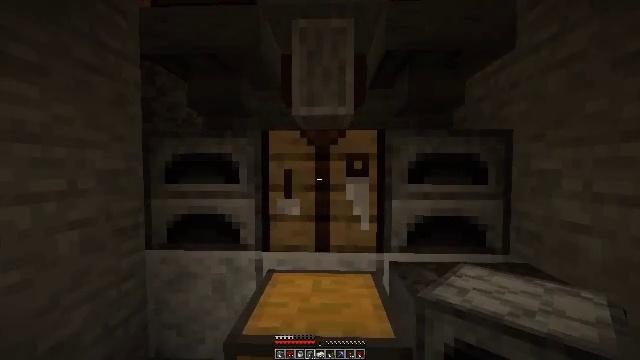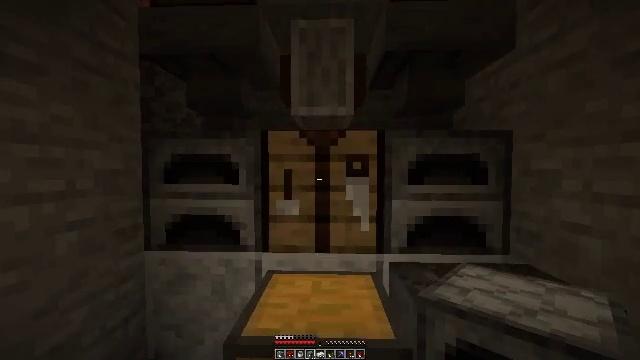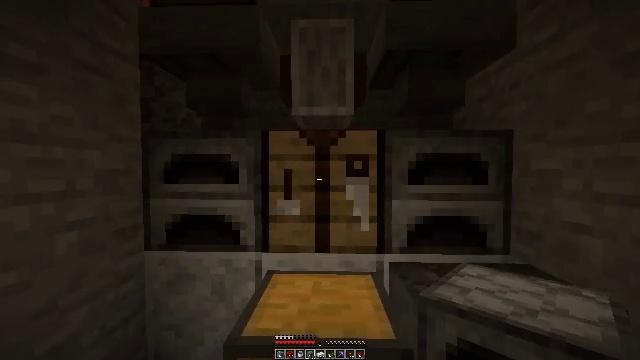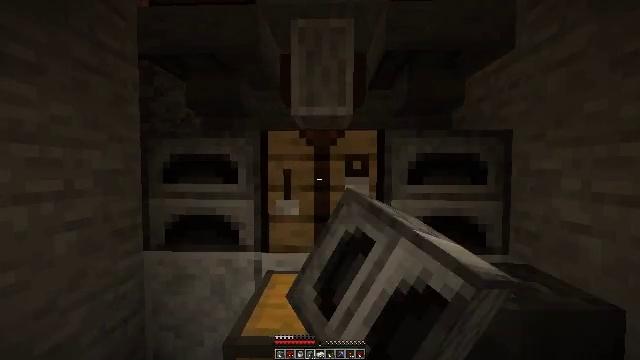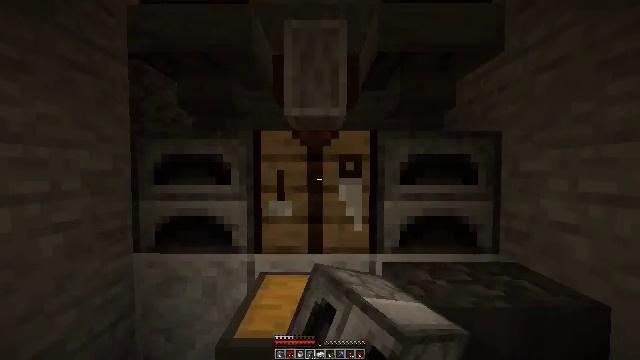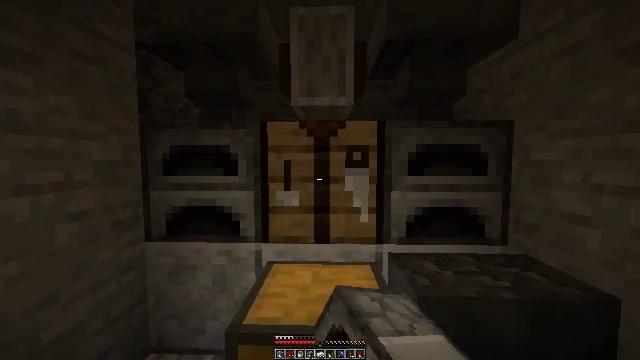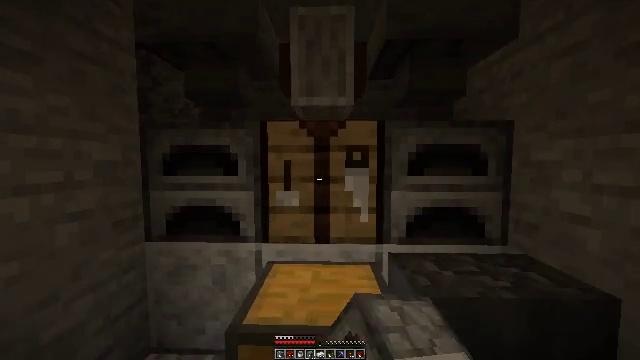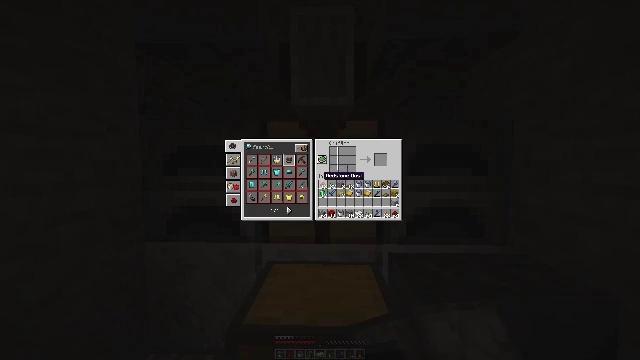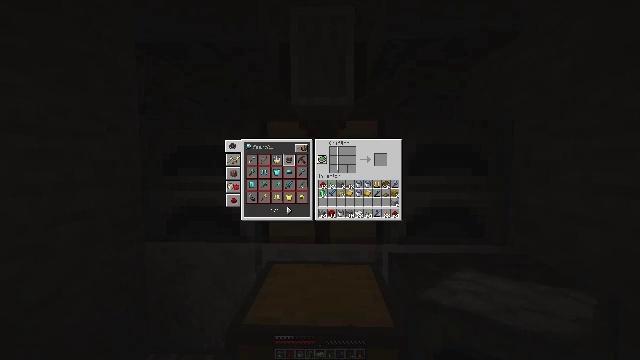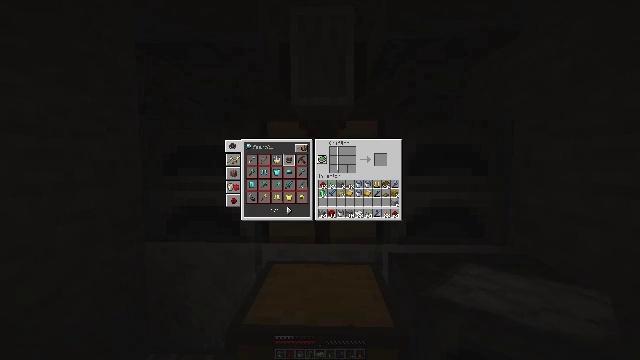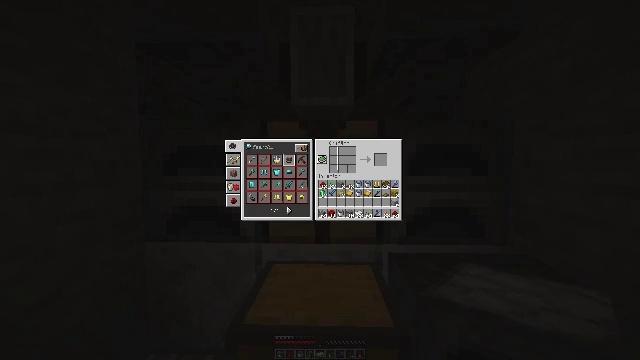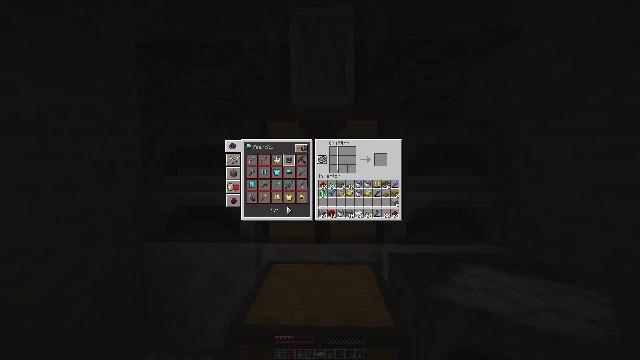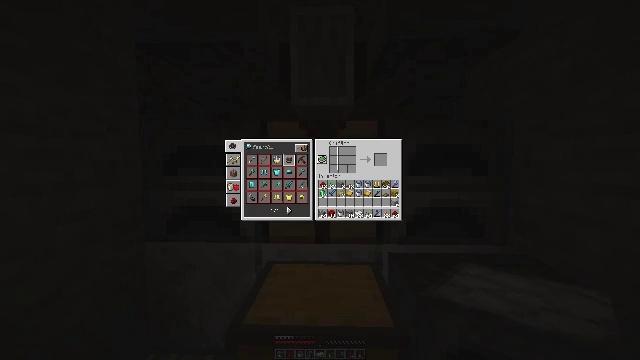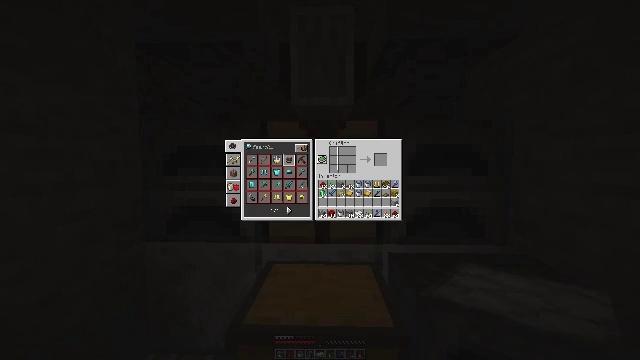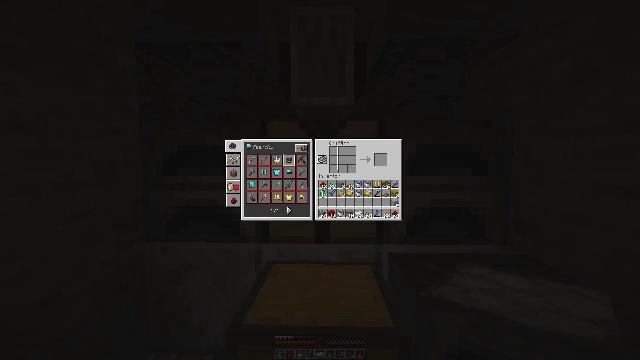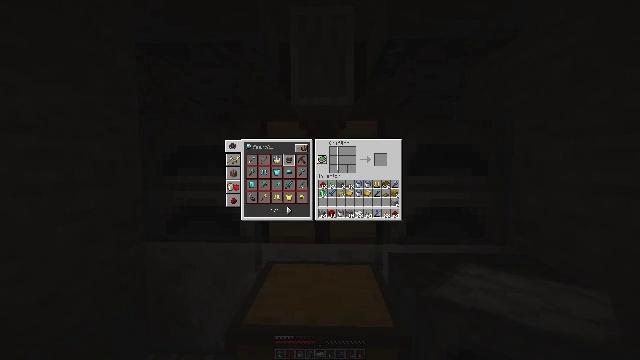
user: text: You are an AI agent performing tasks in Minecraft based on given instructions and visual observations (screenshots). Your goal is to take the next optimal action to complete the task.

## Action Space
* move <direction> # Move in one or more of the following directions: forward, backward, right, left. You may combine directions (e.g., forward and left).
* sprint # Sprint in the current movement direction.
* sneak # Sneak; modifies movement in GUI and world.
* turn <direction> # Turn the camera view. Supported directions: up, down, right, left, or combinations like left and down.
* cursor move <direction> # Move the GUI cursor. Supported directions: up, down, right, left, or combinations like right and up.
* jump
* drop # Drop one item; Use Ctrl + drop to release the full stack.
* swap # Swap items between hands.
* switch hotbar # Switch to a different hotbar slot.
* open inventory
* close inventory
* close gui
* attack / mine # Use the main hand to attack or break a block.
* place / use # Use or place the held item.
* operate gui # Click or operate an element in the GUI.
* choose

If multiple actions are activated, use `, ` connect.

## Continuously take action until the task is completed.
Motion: motion action
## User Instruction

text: Using the crafting table, make a blast furnace.
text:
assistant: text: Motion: no_op
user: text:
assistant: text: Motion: use / place
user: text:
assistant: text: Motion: use / place
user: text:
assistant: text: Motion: turn right, use / place
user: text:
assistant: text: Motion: turn left and down
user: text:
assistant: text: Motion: no_op
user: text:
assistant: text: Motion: no_op
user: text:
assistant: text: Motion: turn left and up
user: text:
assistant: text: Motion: no_op
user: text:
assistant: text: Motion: no_op
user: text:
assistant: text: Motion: no_op
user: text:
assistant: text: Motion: no_op
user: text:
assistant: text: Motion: no_op
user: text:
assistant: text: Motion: no_op
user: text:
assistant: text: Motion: turn right and up
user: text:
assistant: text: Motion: turn right and up
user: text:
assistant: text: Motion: turn right and up
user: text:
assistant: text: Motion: turn right
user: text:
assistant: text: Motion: turn right and down
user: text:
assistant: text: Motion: turn down
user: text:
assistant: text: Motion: turn left and down
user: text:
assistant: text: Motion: turn left and down
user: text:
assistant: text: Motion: no_op
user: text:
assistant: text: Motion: no_op
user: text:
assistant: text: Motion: turn left and up
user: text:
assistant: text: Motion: no_op
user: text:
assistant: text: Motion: turn left
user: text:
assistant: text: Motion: turn left
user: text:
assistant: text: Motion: turn left and up
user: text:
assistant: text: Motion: turn left